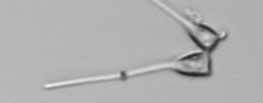
Label: Asterionellopsis_glacialis